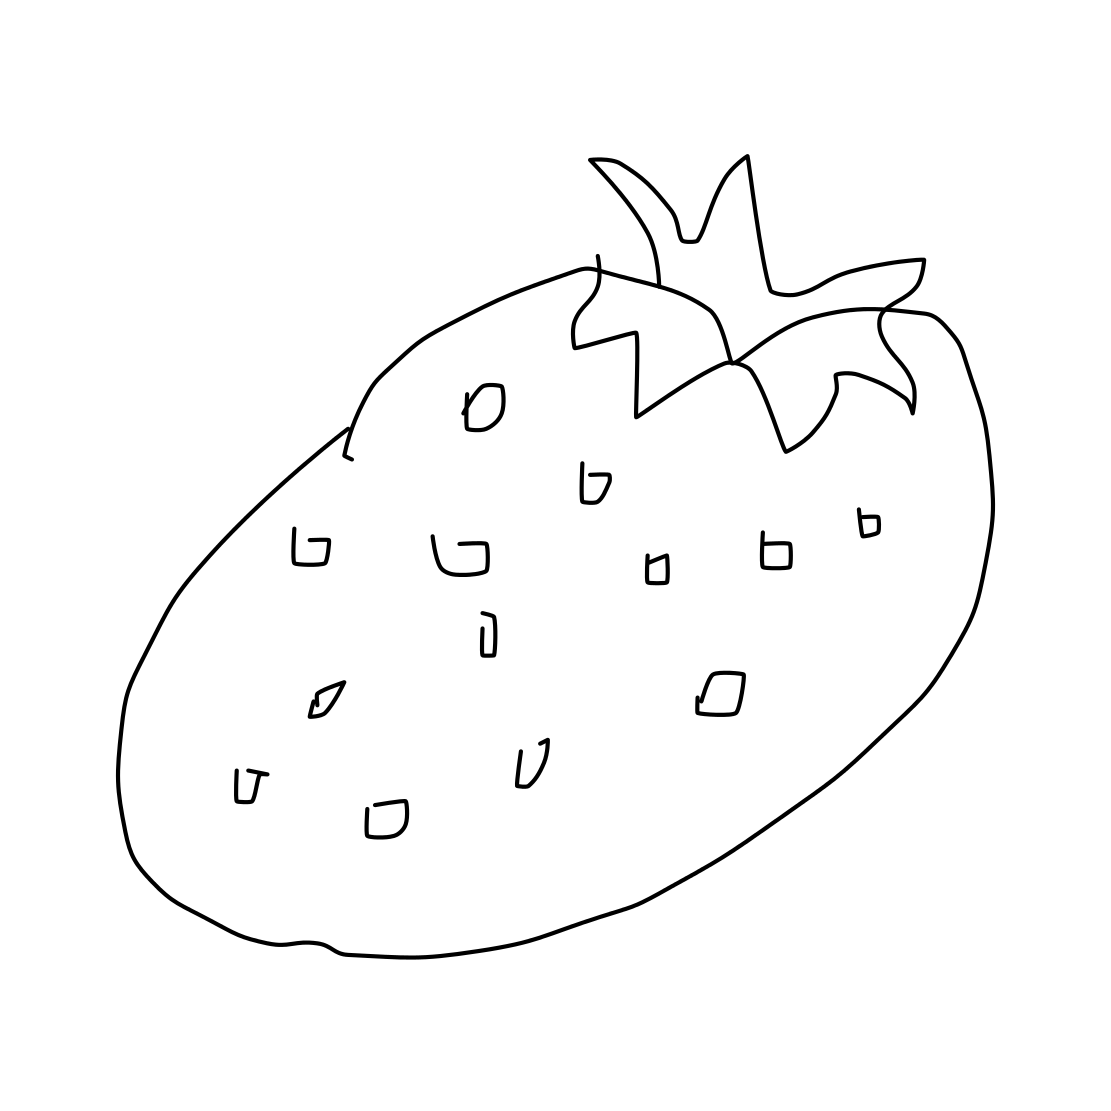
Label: strawberry